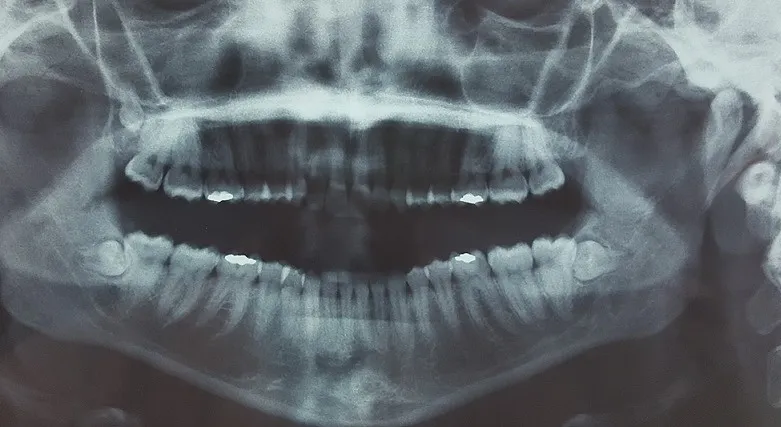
Orthopantomogram showing the presence of supernumerary teeth behind 18, 48 and 38.
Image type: radiology (x_ray)